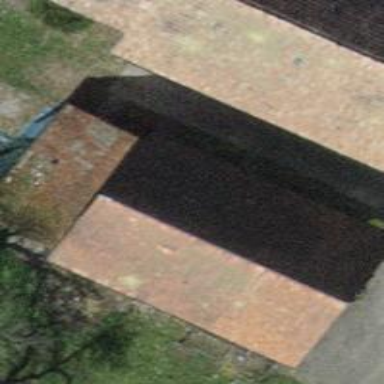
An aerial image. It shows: Shed.